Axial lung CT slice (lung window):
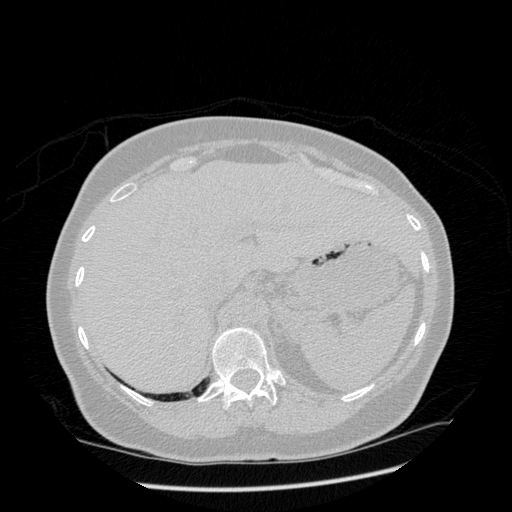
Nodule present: no